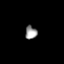
Tissue: lung
Cell type: Fibroblasts
Senescence score: 0.5955
Nuclear area (px): 150
Mean DAPI intensity: 154.96